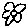
Label: flower